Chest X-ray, PA view. Patient: 43 years old, sex F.
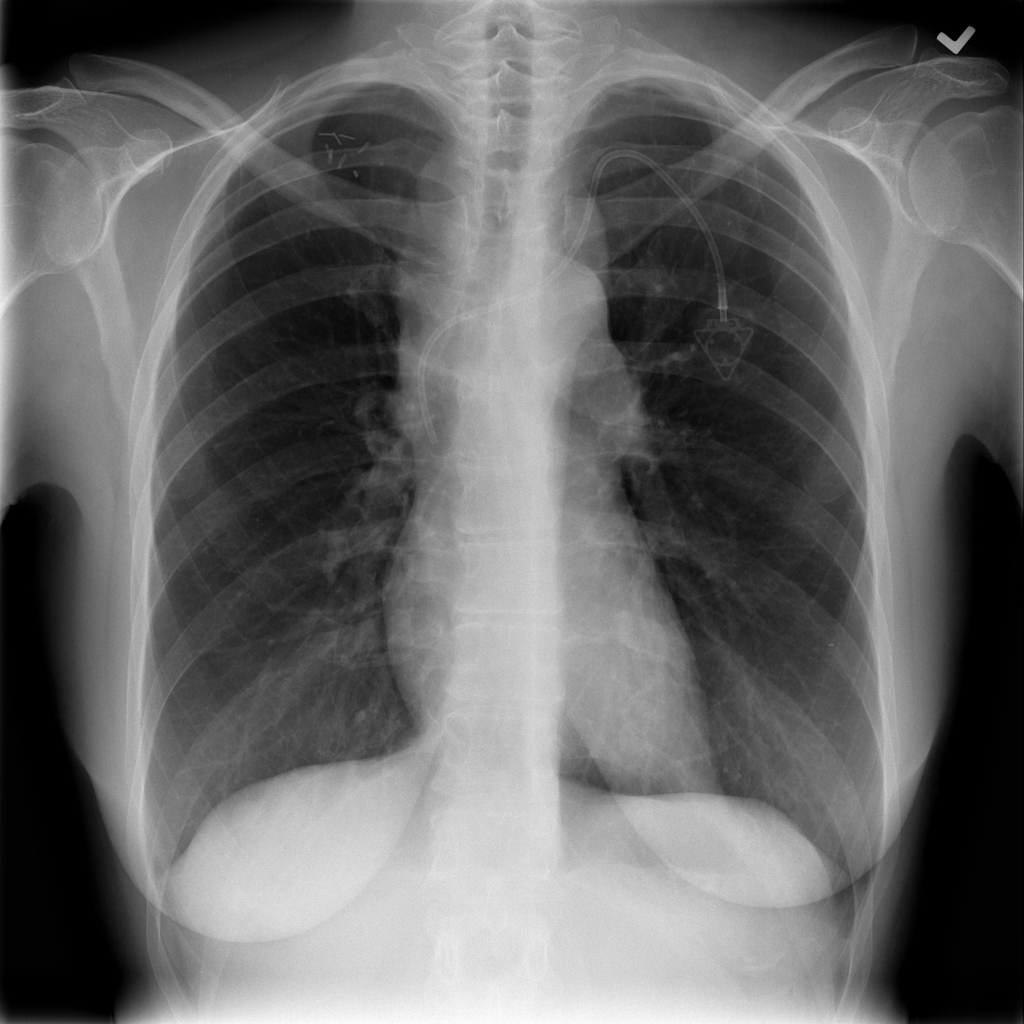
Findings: No Finding